Interaction volume radius: 5 \u00c5
Interaction volume height: 15 \u00c5
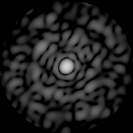
Disorder parameter: 0.7949